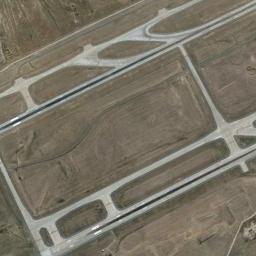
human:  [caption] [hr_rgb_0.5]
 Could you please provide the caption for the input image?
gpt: Next to the many complex staggered runways are large patches of brown bare ground .

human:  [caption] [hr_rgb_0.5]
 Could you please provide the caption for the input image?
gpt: There are many runways of different lengths .

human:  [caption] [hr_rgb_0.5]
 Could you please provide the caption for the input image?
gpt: Some runways go through the clearing .

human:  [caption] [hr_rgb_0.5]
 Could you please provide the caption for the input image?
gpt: The runway is on the bare land .

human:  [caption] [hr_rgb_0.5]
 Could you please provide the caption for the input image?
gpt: There are brown bare land beside the runway .